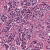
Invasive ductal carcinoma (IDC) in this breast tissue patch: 1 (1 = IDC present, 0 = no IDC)